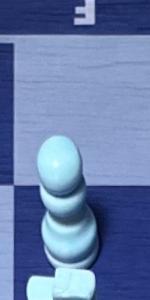
Label: Pawn_White